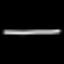
Label: line